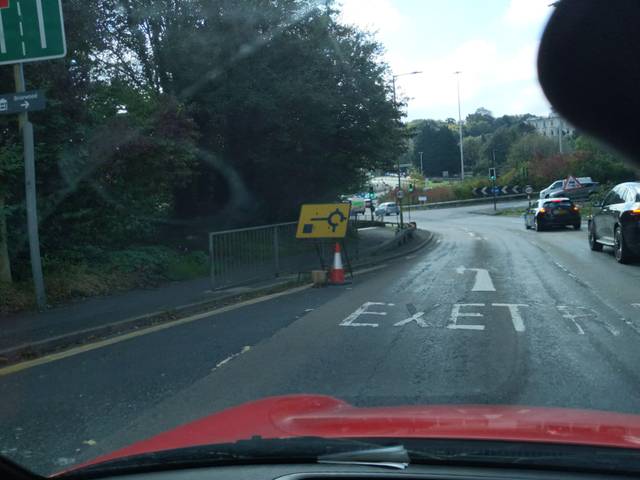
Region: United Kingdom
Coordinates: 50.401, -4.134